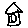
Label: house